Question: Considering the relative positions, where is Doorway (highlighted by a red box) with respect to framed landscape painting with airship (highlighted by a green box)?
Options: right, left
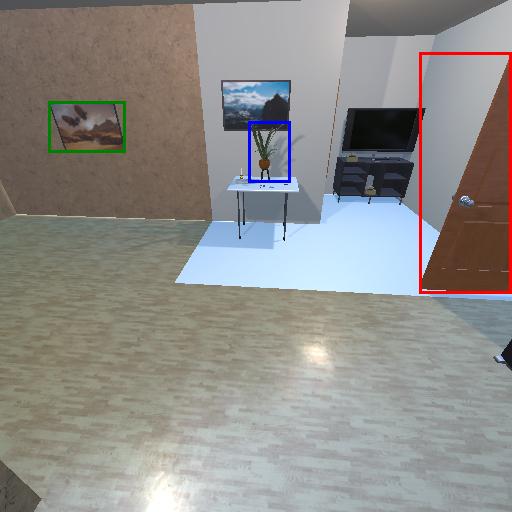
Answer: right